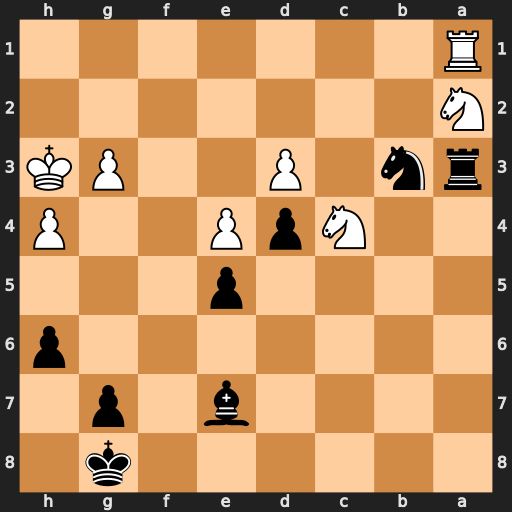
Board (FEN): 6k1/4b1p1/7p/4p3/2NpP2P/rn1P2PK/N7/R7
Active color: b
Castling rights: -
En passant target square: -
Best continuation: Nxa1 Nxa3 Bxa3